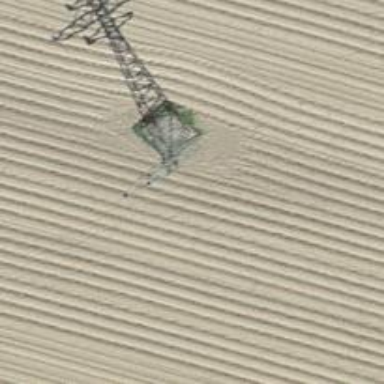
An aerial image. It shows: Lattice structure tower.